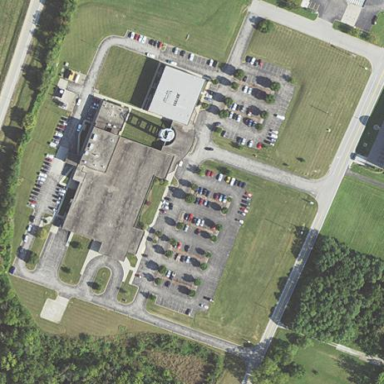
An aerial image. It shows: Healthcare facility identified as hospital.